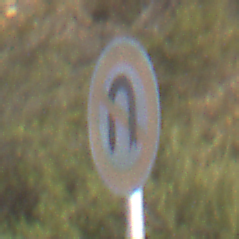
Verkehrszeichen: VerbotWenden
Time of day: MorningAfternoon
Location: Outdoor (RoadRail)
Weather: PartlyCloudy
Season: NotSpecified
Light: Natural